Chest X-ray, AP view. Patient: 55 years old, sex M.
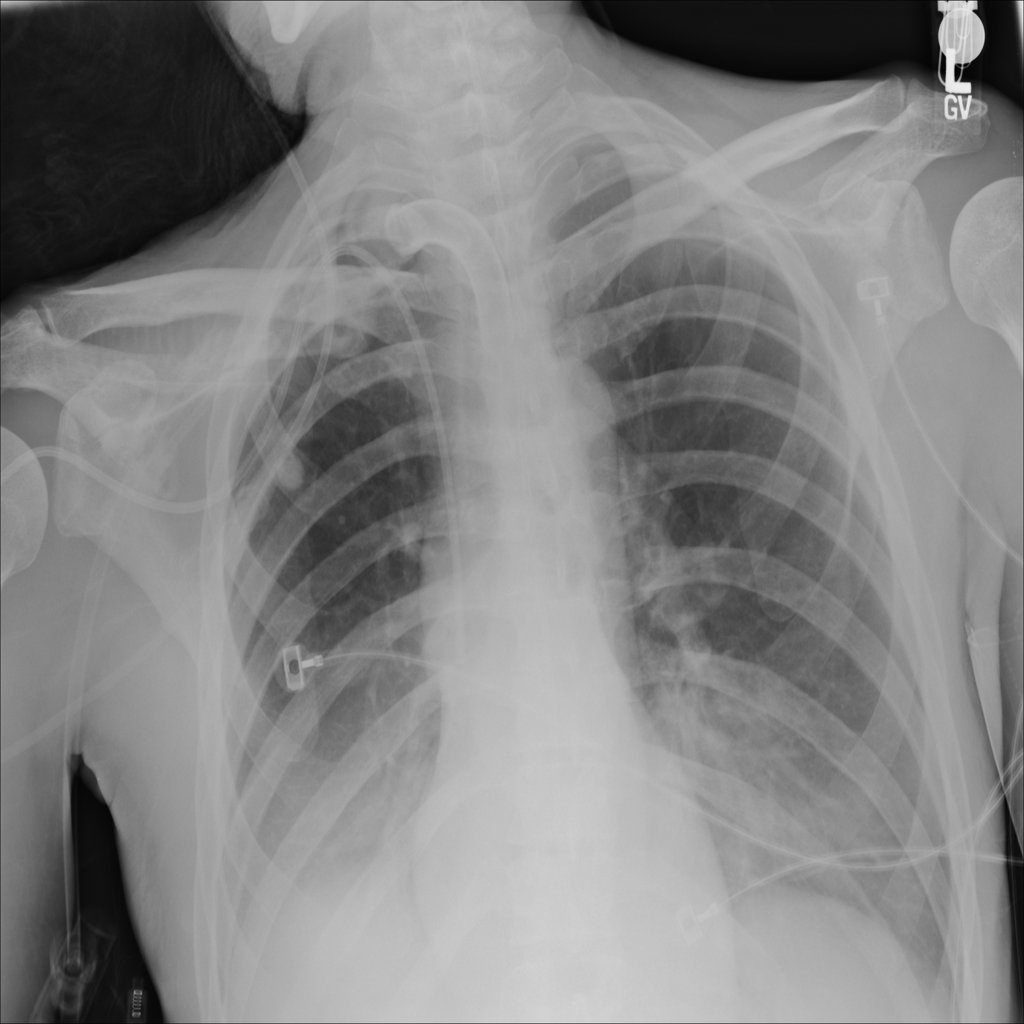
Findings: No Finding